Aerial crown-view tile of a tropical tree (Barro Colorado Island, Panama), acquired 20250915:
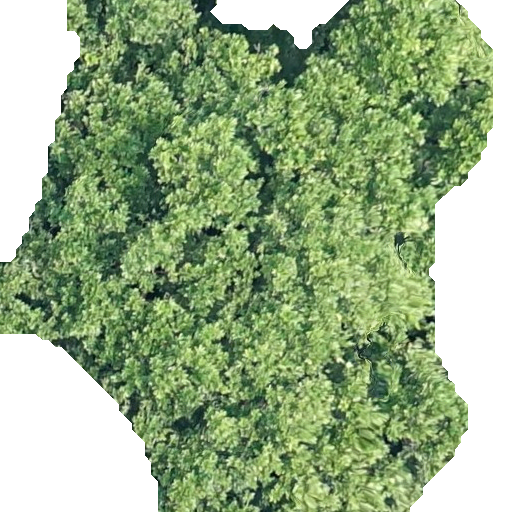
Species: Anacardium excelsum
GBIF accepted scientific name: Anacardium excelsum
Crown area: 310.468 m²